Question: I'm not sure if this has always been the case, but I noticed it today when I access visual SVN via the browser and could not find the v4.0 tag, when in fact it was there but in the wrong order. Is there some configuration that determines what is used to sort this list?

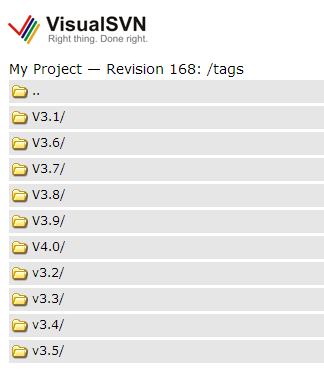
Answer: Subversion uses case-sensitive sorting in web interface. While you are mixing lower and capital 'V'.